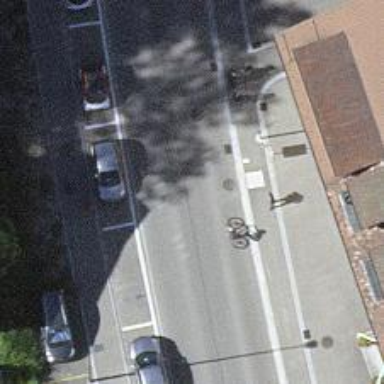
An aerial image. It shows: Public transport stop position.